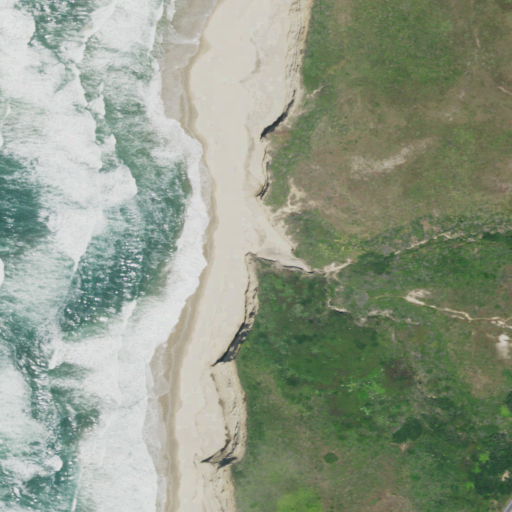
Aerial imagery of valley in California named Dairy Gulch containing open water, shrub, mixed forest, deciduous forest, herbaceous wetlands, and low intensity development